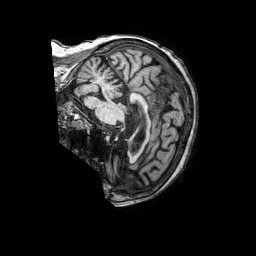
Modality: T1w
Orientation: sagittal
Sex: female
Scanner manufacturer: philips
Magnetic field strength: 3 T
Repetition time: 0.006944 s
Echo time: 0.00314 s